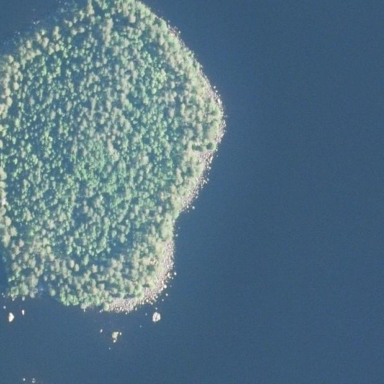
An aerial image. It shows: Islet.